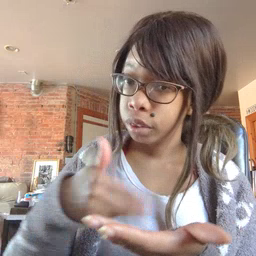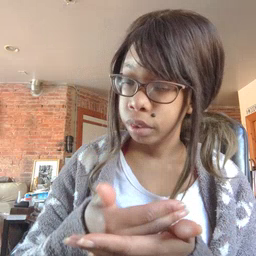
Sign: all